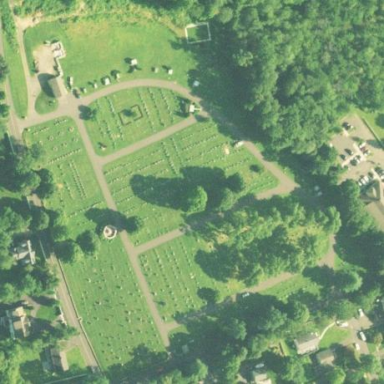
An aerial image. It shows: Cemetery area categorized as "Cemetery".